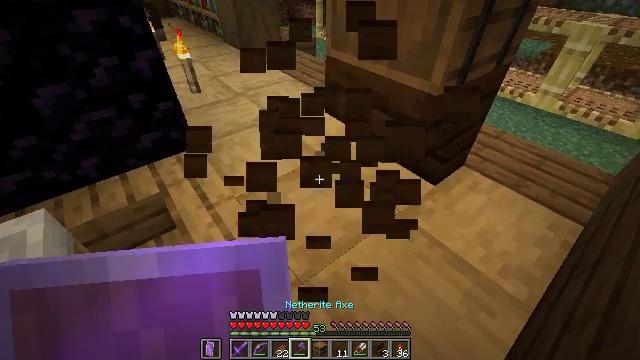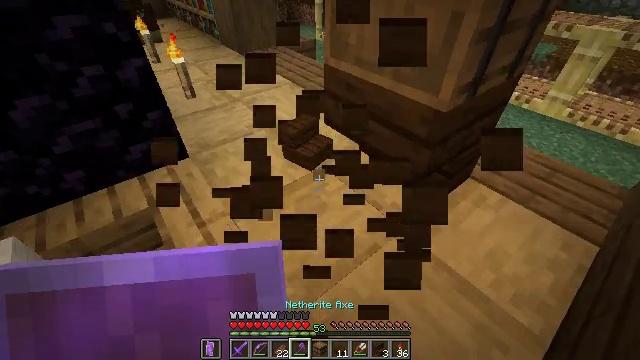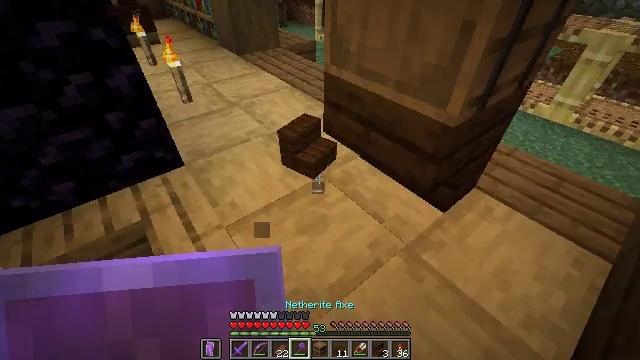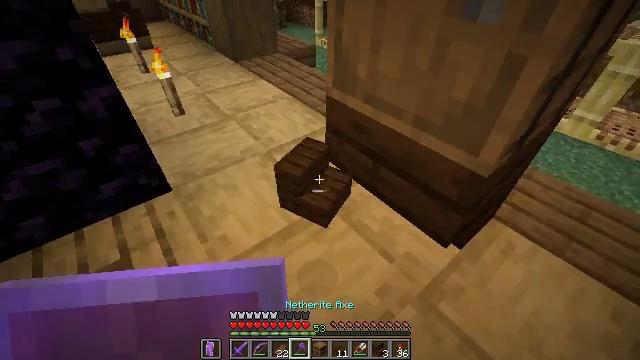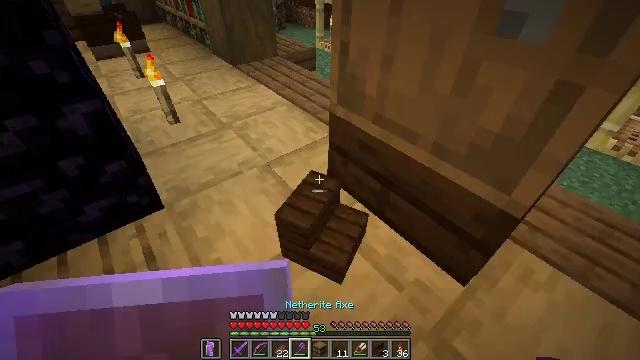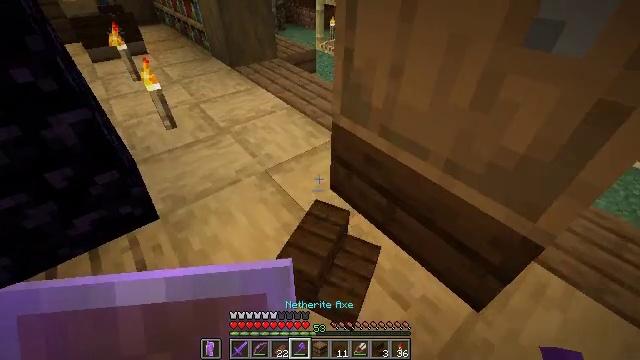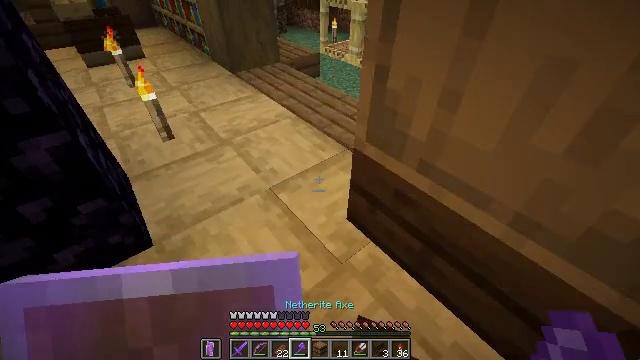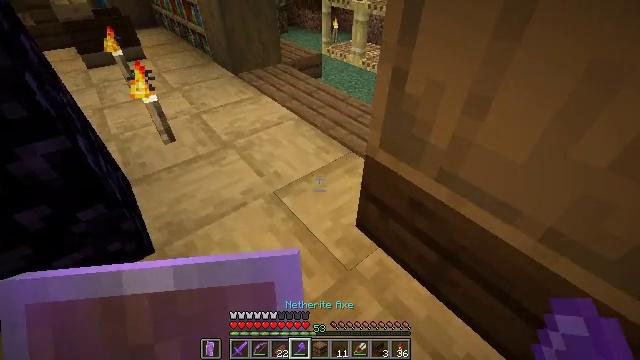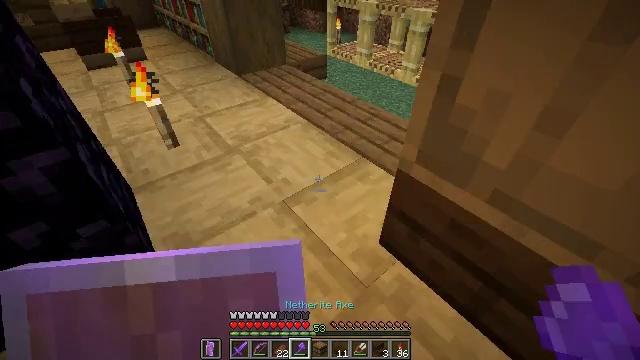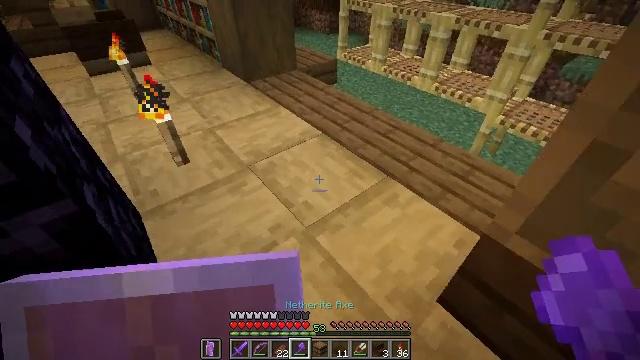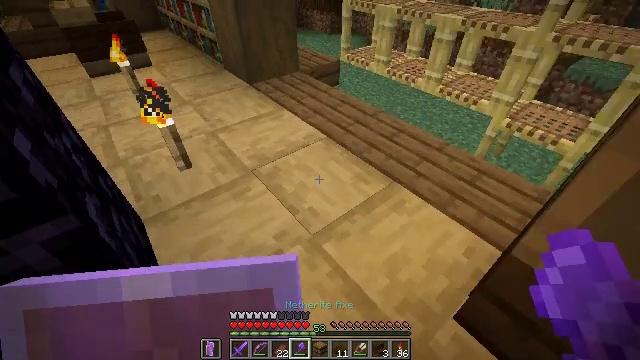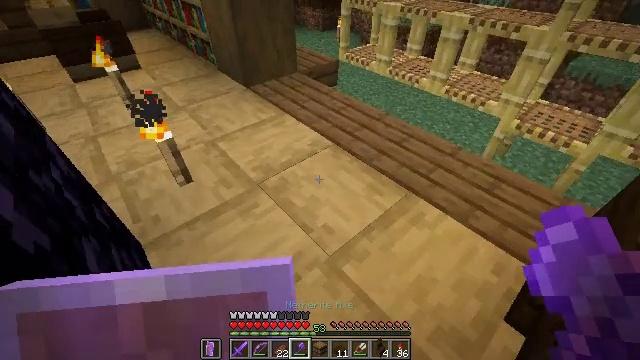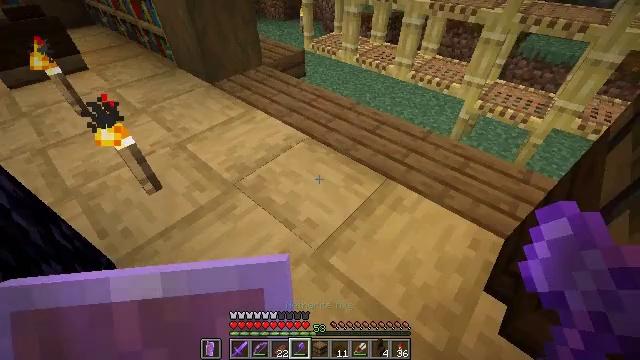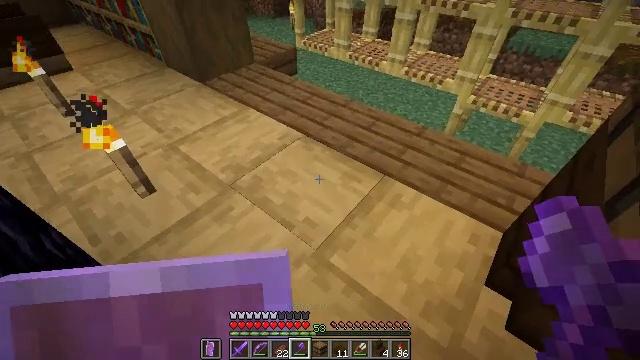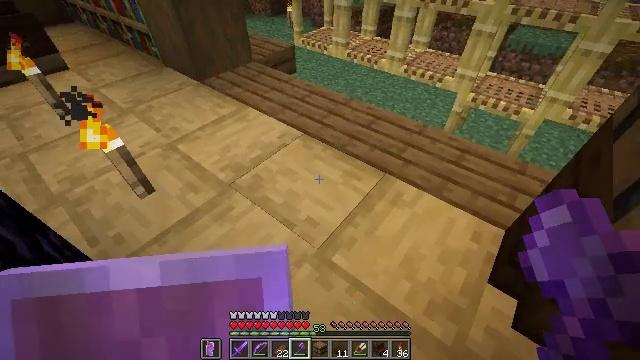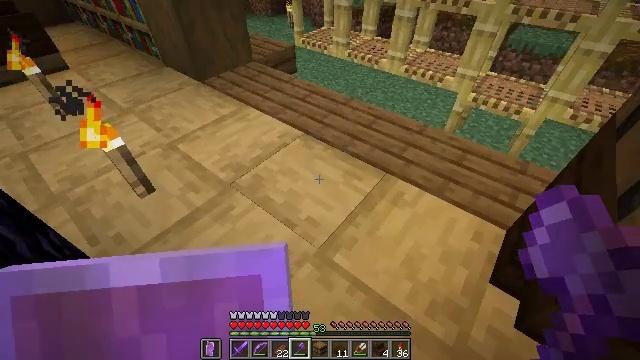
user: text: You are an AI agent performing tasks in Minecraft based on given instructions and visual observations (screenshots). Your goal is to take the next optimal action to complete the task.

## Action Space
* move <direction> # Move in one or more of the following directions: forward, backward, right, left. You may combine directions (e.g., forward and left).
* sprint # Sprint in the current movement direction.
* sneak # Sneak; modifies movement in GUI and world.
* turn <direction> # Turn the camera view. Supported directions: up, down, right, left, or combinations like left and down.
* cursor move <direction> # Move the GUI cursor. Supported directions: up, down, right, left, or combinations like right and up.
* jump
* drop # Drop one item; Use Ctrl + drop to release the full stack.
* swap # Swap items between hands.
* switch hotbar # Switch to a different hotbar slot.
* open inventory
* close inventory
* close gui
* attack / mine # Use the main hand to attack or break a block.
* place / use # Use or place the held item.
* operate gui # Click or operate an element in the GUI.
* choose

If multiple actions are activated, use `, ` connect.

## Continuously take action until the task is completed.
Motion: motion action
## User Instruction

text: Chop down the stripped oak log.
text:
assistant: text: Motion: move forward
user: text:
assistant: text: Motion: move forward
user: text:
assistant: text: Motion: move forward
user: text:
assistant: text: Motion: move forward
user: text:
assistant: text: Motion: move forward
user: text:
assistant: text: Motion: move forward and move left
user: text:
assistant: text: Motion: move forward and move left
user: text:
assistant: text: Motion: move forward and move left
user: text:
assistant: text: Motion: move forward and move left
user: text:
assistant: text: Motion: move forward and move left
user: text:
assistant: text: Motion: turn right
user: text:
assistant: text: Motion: turn right and down
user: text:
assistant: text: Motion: turn right
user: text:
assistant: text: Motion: no_op
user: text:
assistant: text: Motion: no_op
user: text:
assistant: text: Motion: no_op
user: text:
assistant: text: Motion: no_op
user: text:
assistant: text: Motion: move forward
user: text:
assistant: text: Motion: move forward, turn left and down
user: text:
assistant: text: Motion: move forward and move left, turn left and down
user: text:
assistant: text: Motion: move forward and move left, turn left and down
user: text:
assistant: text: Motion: move forward and move left
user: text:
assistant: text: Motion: move forward and move left, turn right and down
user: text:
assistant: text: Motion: move forward and move left, turn right and down
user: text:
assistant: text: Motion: move forward, turn right and down
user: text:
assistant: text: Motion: turn right
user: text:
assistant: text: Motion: turn right and down
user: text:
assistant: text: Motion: turn right and down
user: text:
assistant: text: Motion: turn right and down
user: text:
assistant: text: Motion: turn right and down